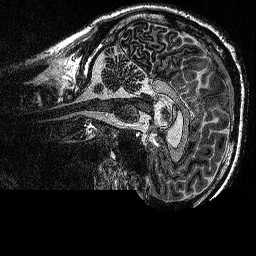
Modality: MP2RAGE
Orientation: sagittal
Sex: male
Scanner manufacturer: siemens
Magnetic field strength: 3 T
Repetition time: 5 s
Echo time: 0.00292 s